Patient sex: F
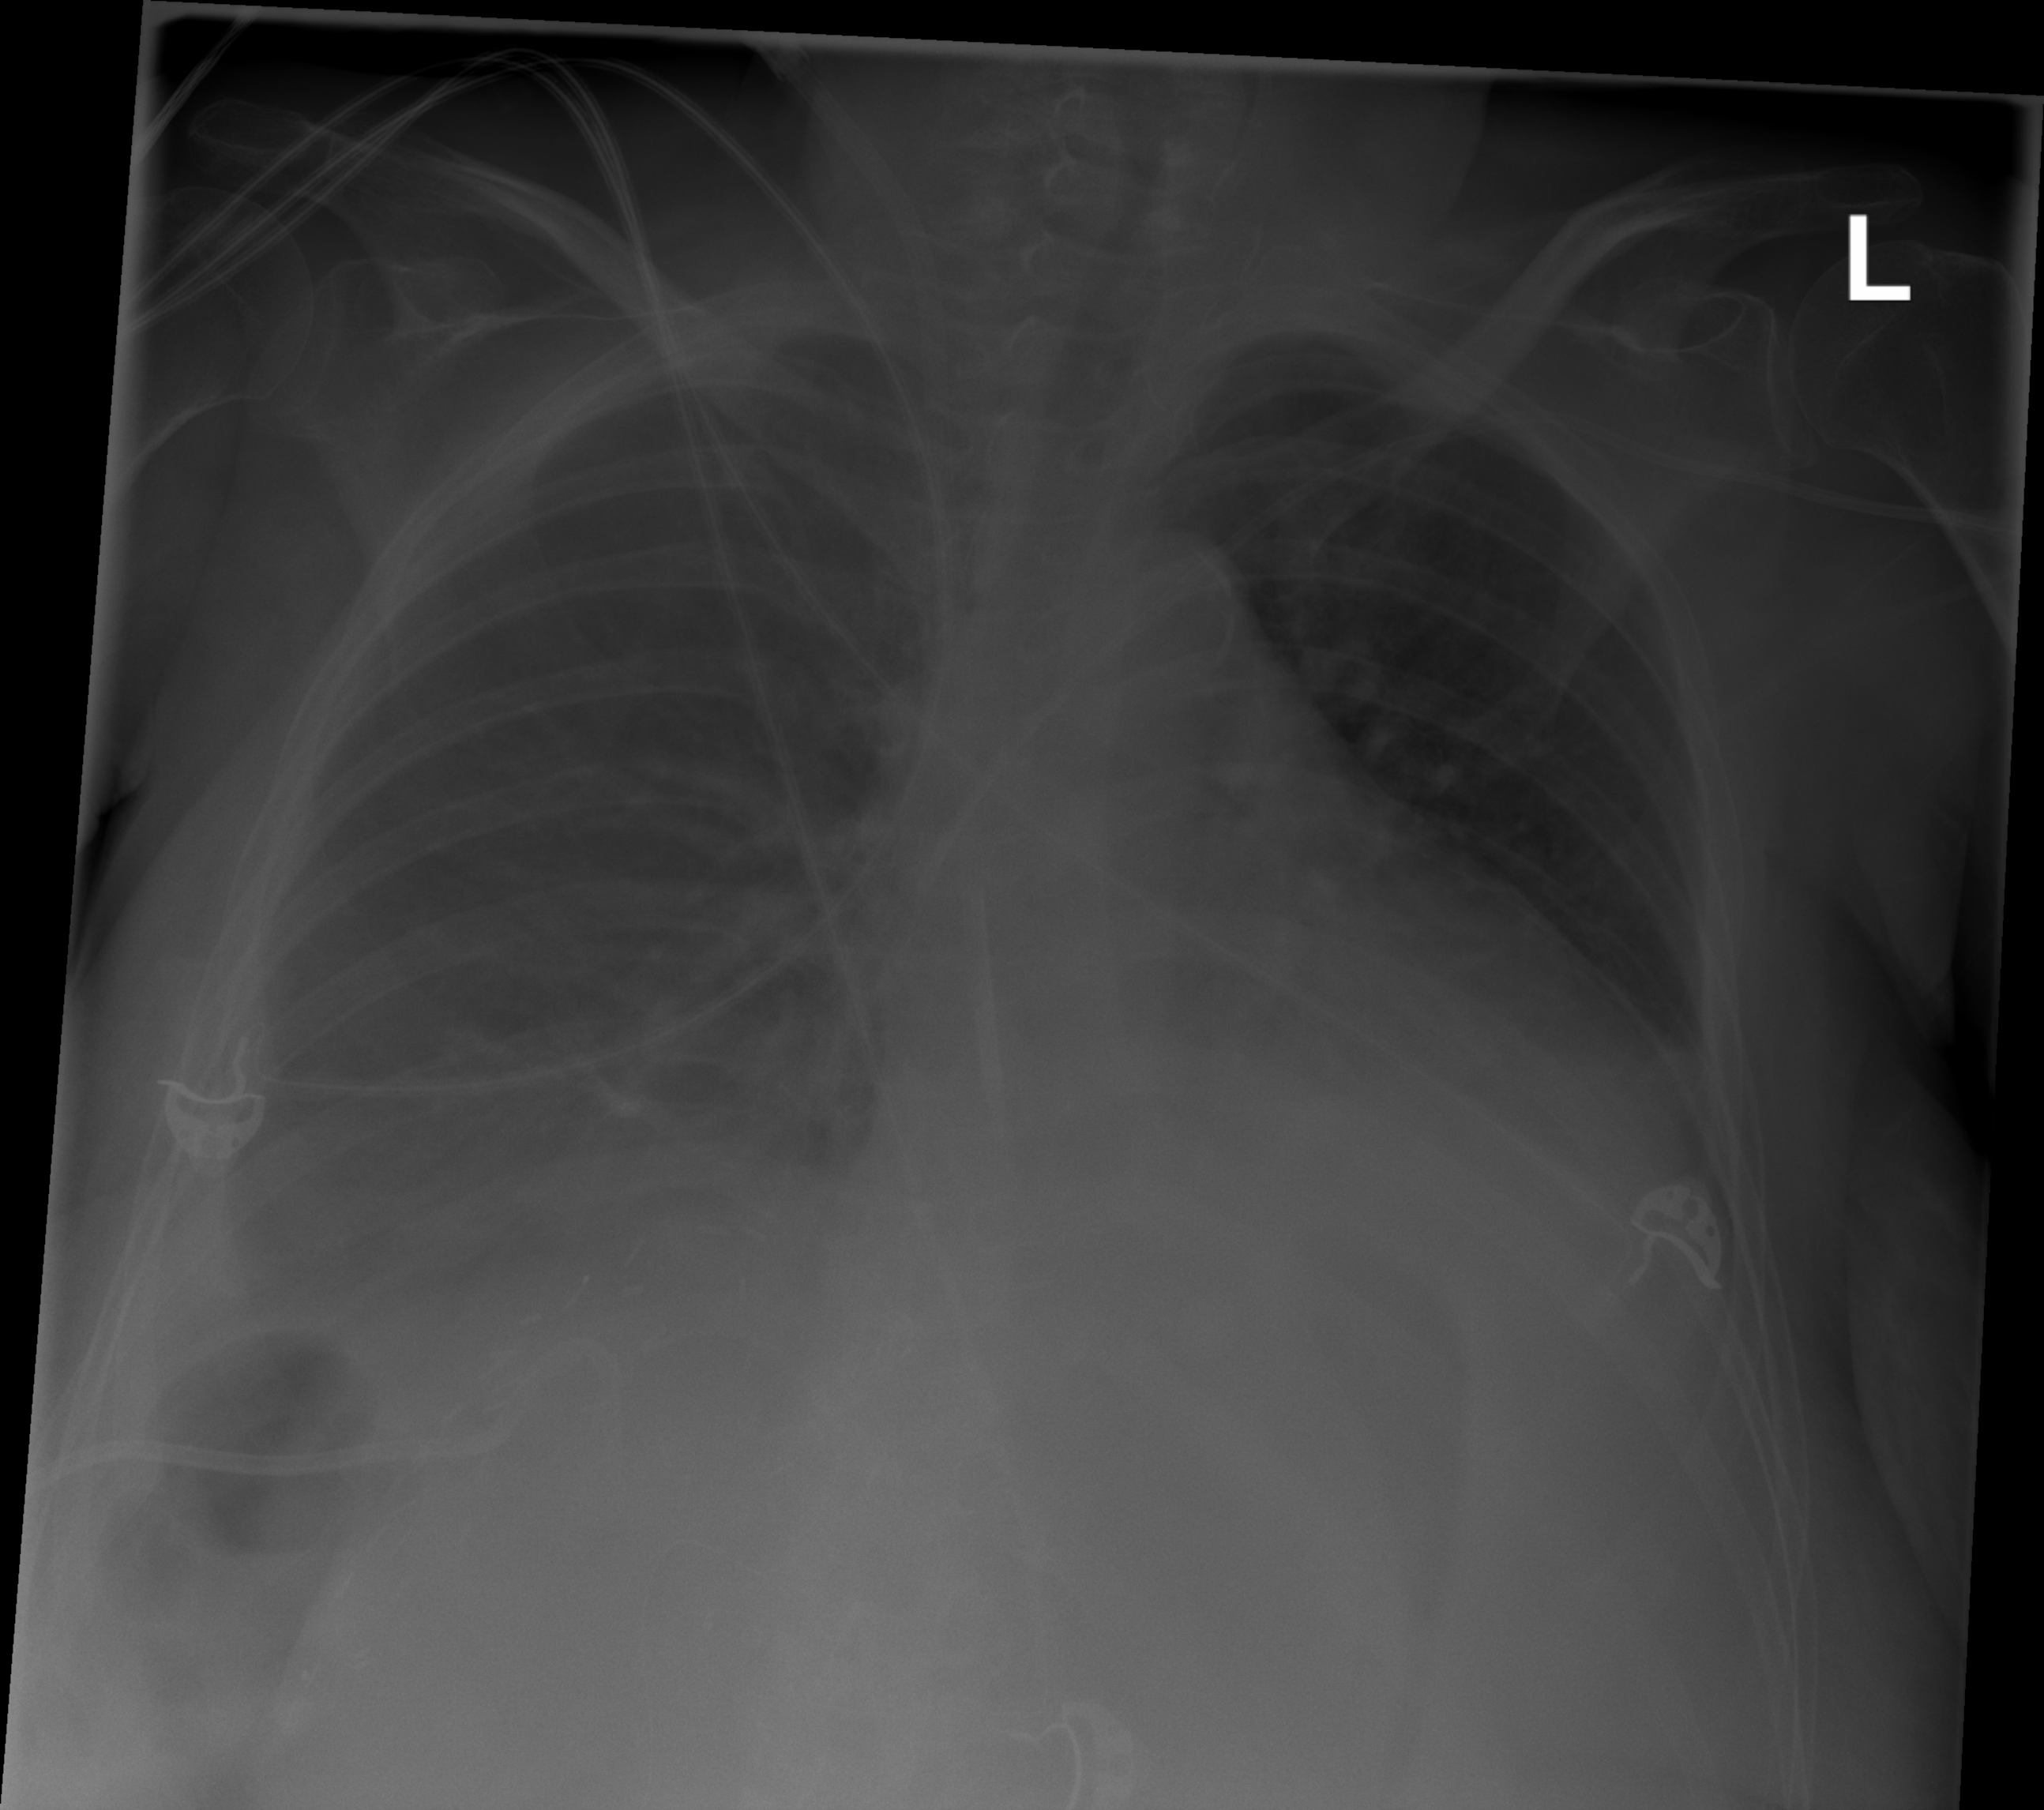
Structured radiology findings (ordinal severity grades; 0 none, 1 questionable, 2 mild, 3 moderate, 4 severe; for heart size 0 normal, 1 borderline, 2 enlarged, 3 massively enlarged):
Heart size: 2
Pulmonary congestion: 0
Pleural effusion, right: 2
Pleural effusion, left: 2
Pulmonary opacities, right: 0
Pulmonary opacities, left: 0
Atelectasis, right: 2
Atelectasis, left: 2